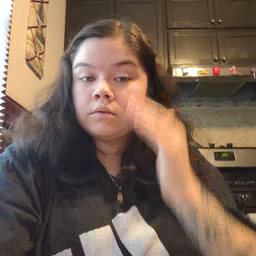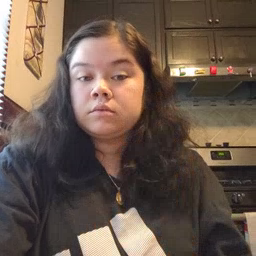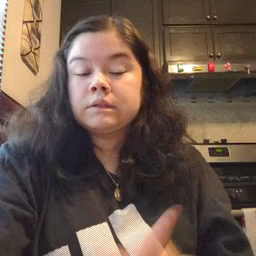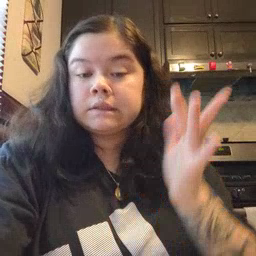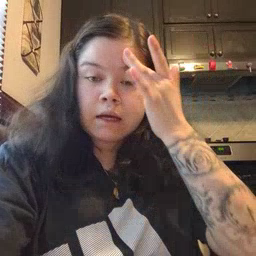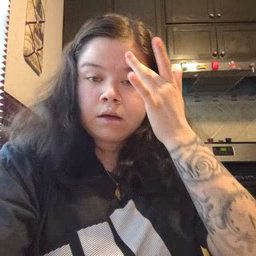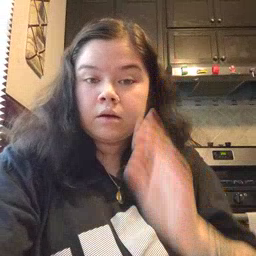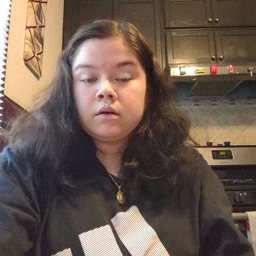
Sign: sick